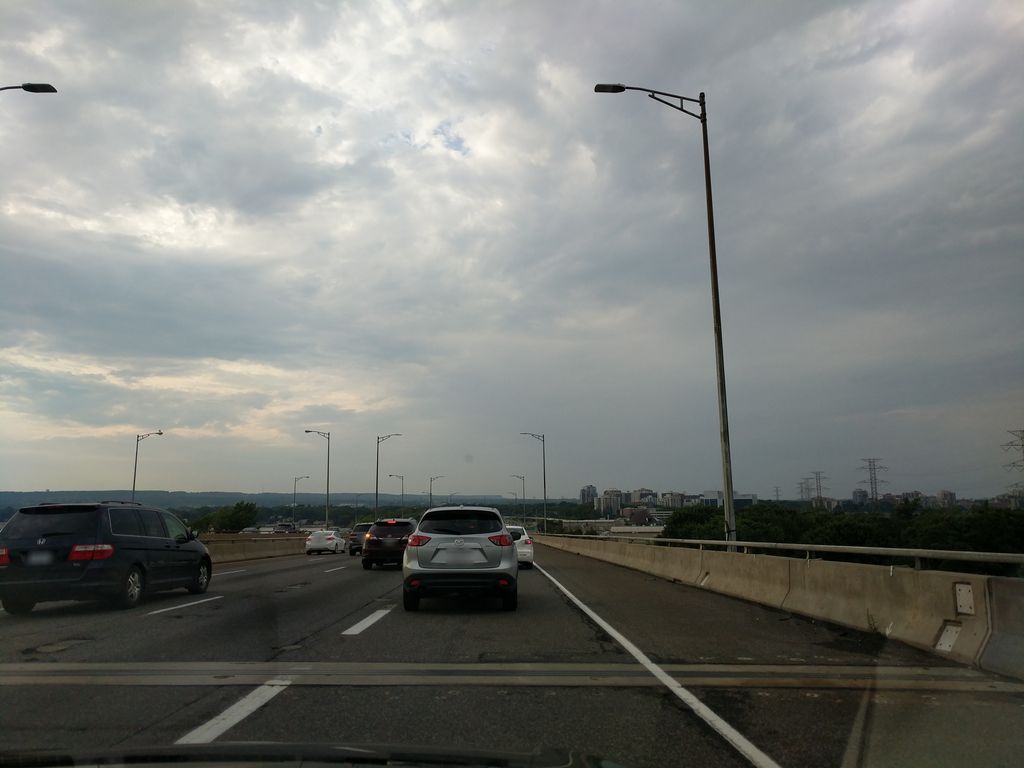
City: hamilton